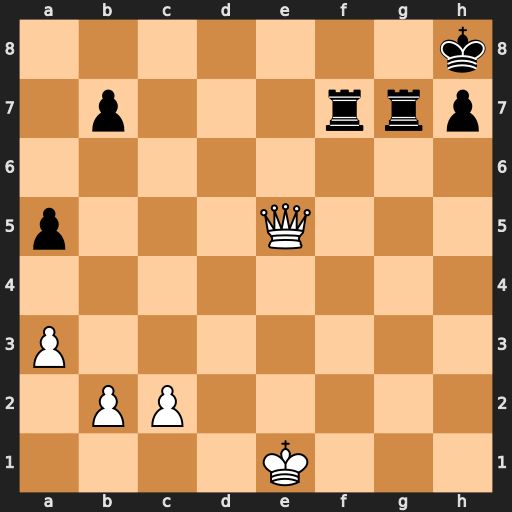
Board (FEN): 7k/1p3rrp/8/p3Q3/8/P7/1PP5/4K3
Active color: w
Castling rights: -
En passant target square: -
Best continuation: Qe8+ Rg8 Qxf7